Question: OK, here is the problem, user upload an image, and set the image only for that user, like facebook:

But, when I copy the url, and send to other:
<URL>
Other people can still access the image. So, this is not really 'Only Me' can access the image, in Facebook's case. So, if my image is or file is really important, I may leaked the information. So, how can I avoid this? Thanks.
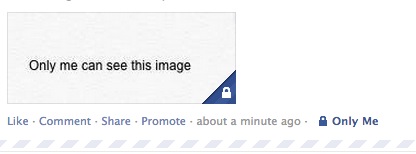
Answer: The easy way: Using php with sessions you store the images the public dir and use a php-script to get the image while validating the user.
'''
**getimg.php**
session_start();
if ($_SESSION['okToViewImage']) {
$fn = $_GET['fn'];
$type = explode('.',$fn);
header('content-type: image/' . $fn[1]);
echo file_get_contents('dirOutsideWWWpubScope/'. $fn);
}
'''